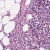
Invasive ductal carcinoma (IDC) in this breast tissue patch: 1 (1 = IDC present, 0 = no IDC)